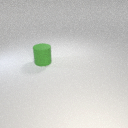
large green rubber cylinder